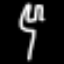
Label: fork